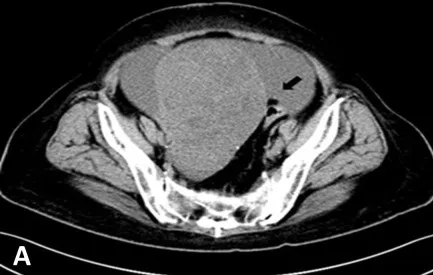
Computed tomography images.
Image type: radiology (ct)